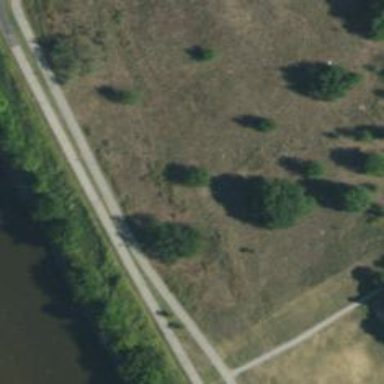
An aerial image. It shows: Asphalt cycleway.